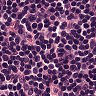
Metastatic tissue present: no